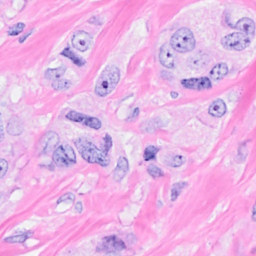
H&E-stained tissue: Breast